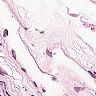
Metastatic tissue present: no